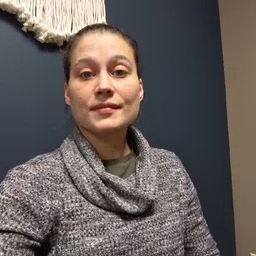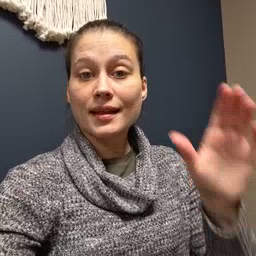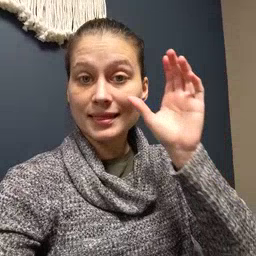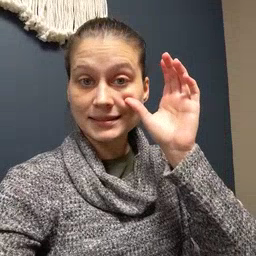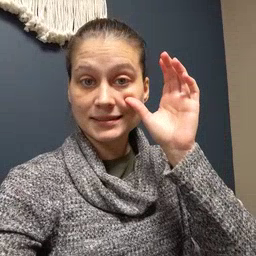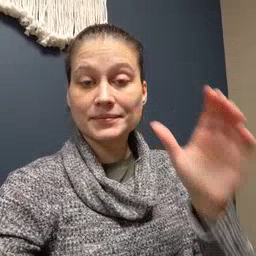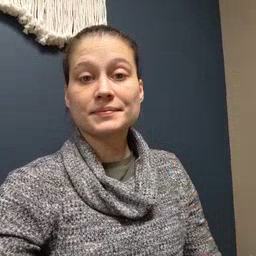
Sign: listen